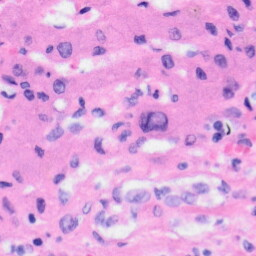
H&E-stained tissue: Liver